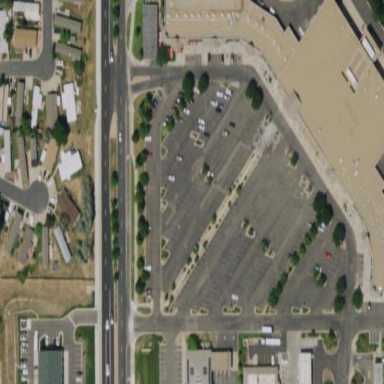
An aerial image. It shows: Retail area.